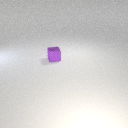
small purple metal cube